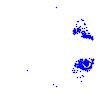
Particle: electron